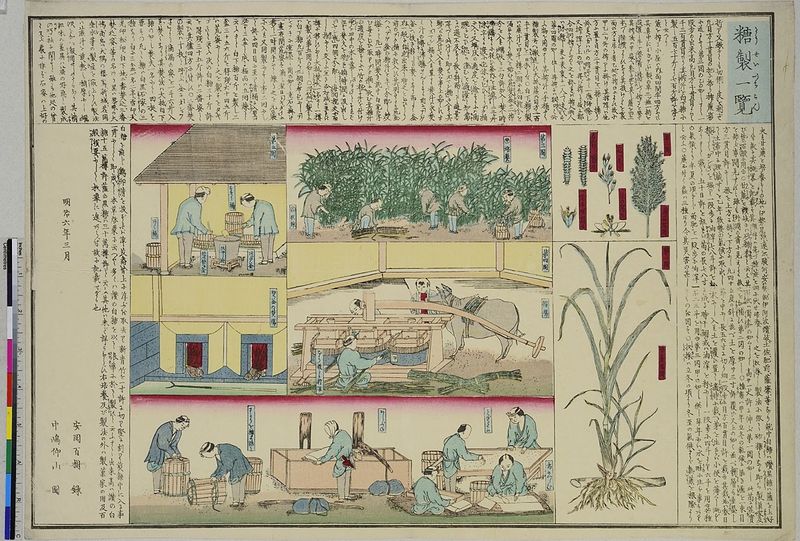
Titel: Herstellung von Zucker: Eine Übersicht
Künstler: Nakajima Gy&#x14D;zan
Standort: Hamburg
Institution: Museum für Kunst und Gewerbe Hamburg
Schlagwörter: blatt, pflanzen, farbig, holzschnitt, papier, rind, anbau, druckgraphik, druckgrafik, zeit, farbholzschnitt, maschinen, produktion, werkzeuge, zucker, rindvieh, erklärend, reproduktionen, druckerzeugnisse, kräuter, arbeitsgeräte, meiji